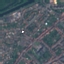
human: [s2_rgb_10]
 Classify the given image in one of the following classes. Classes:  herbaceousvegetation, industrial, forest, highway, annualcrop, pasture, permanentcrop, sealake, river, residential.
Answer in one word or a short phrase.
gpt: Residential